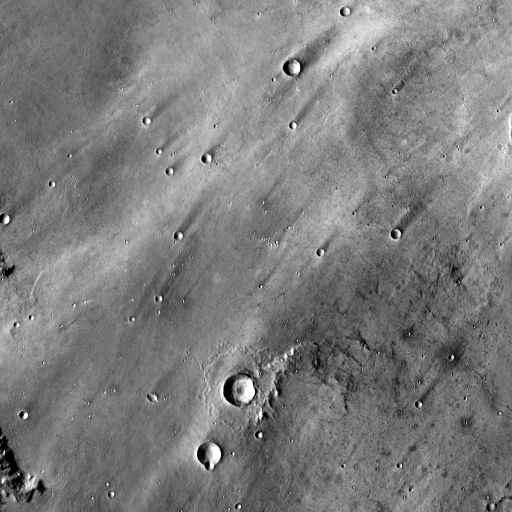
Crater classes present: Background, Other, Layered, Buried